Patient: sex M, age 58
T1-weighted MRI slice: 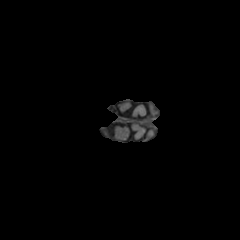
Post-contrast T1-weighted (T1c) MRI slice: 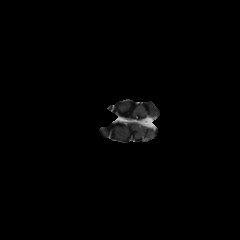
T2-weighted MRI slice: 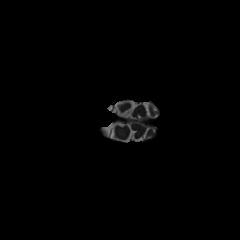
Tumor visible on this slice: no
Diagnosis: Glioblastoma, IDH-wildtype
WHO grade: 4